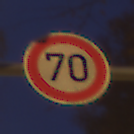
Verkehrszeichen: Geschwindigkeit70
Umgebung: Outdoor, Urban
Tageszeit: Night
Wetter: Clear
Licht: Artificial
Jahreszeit: NotSpecified
Kontrast: HighContrast